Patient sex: M
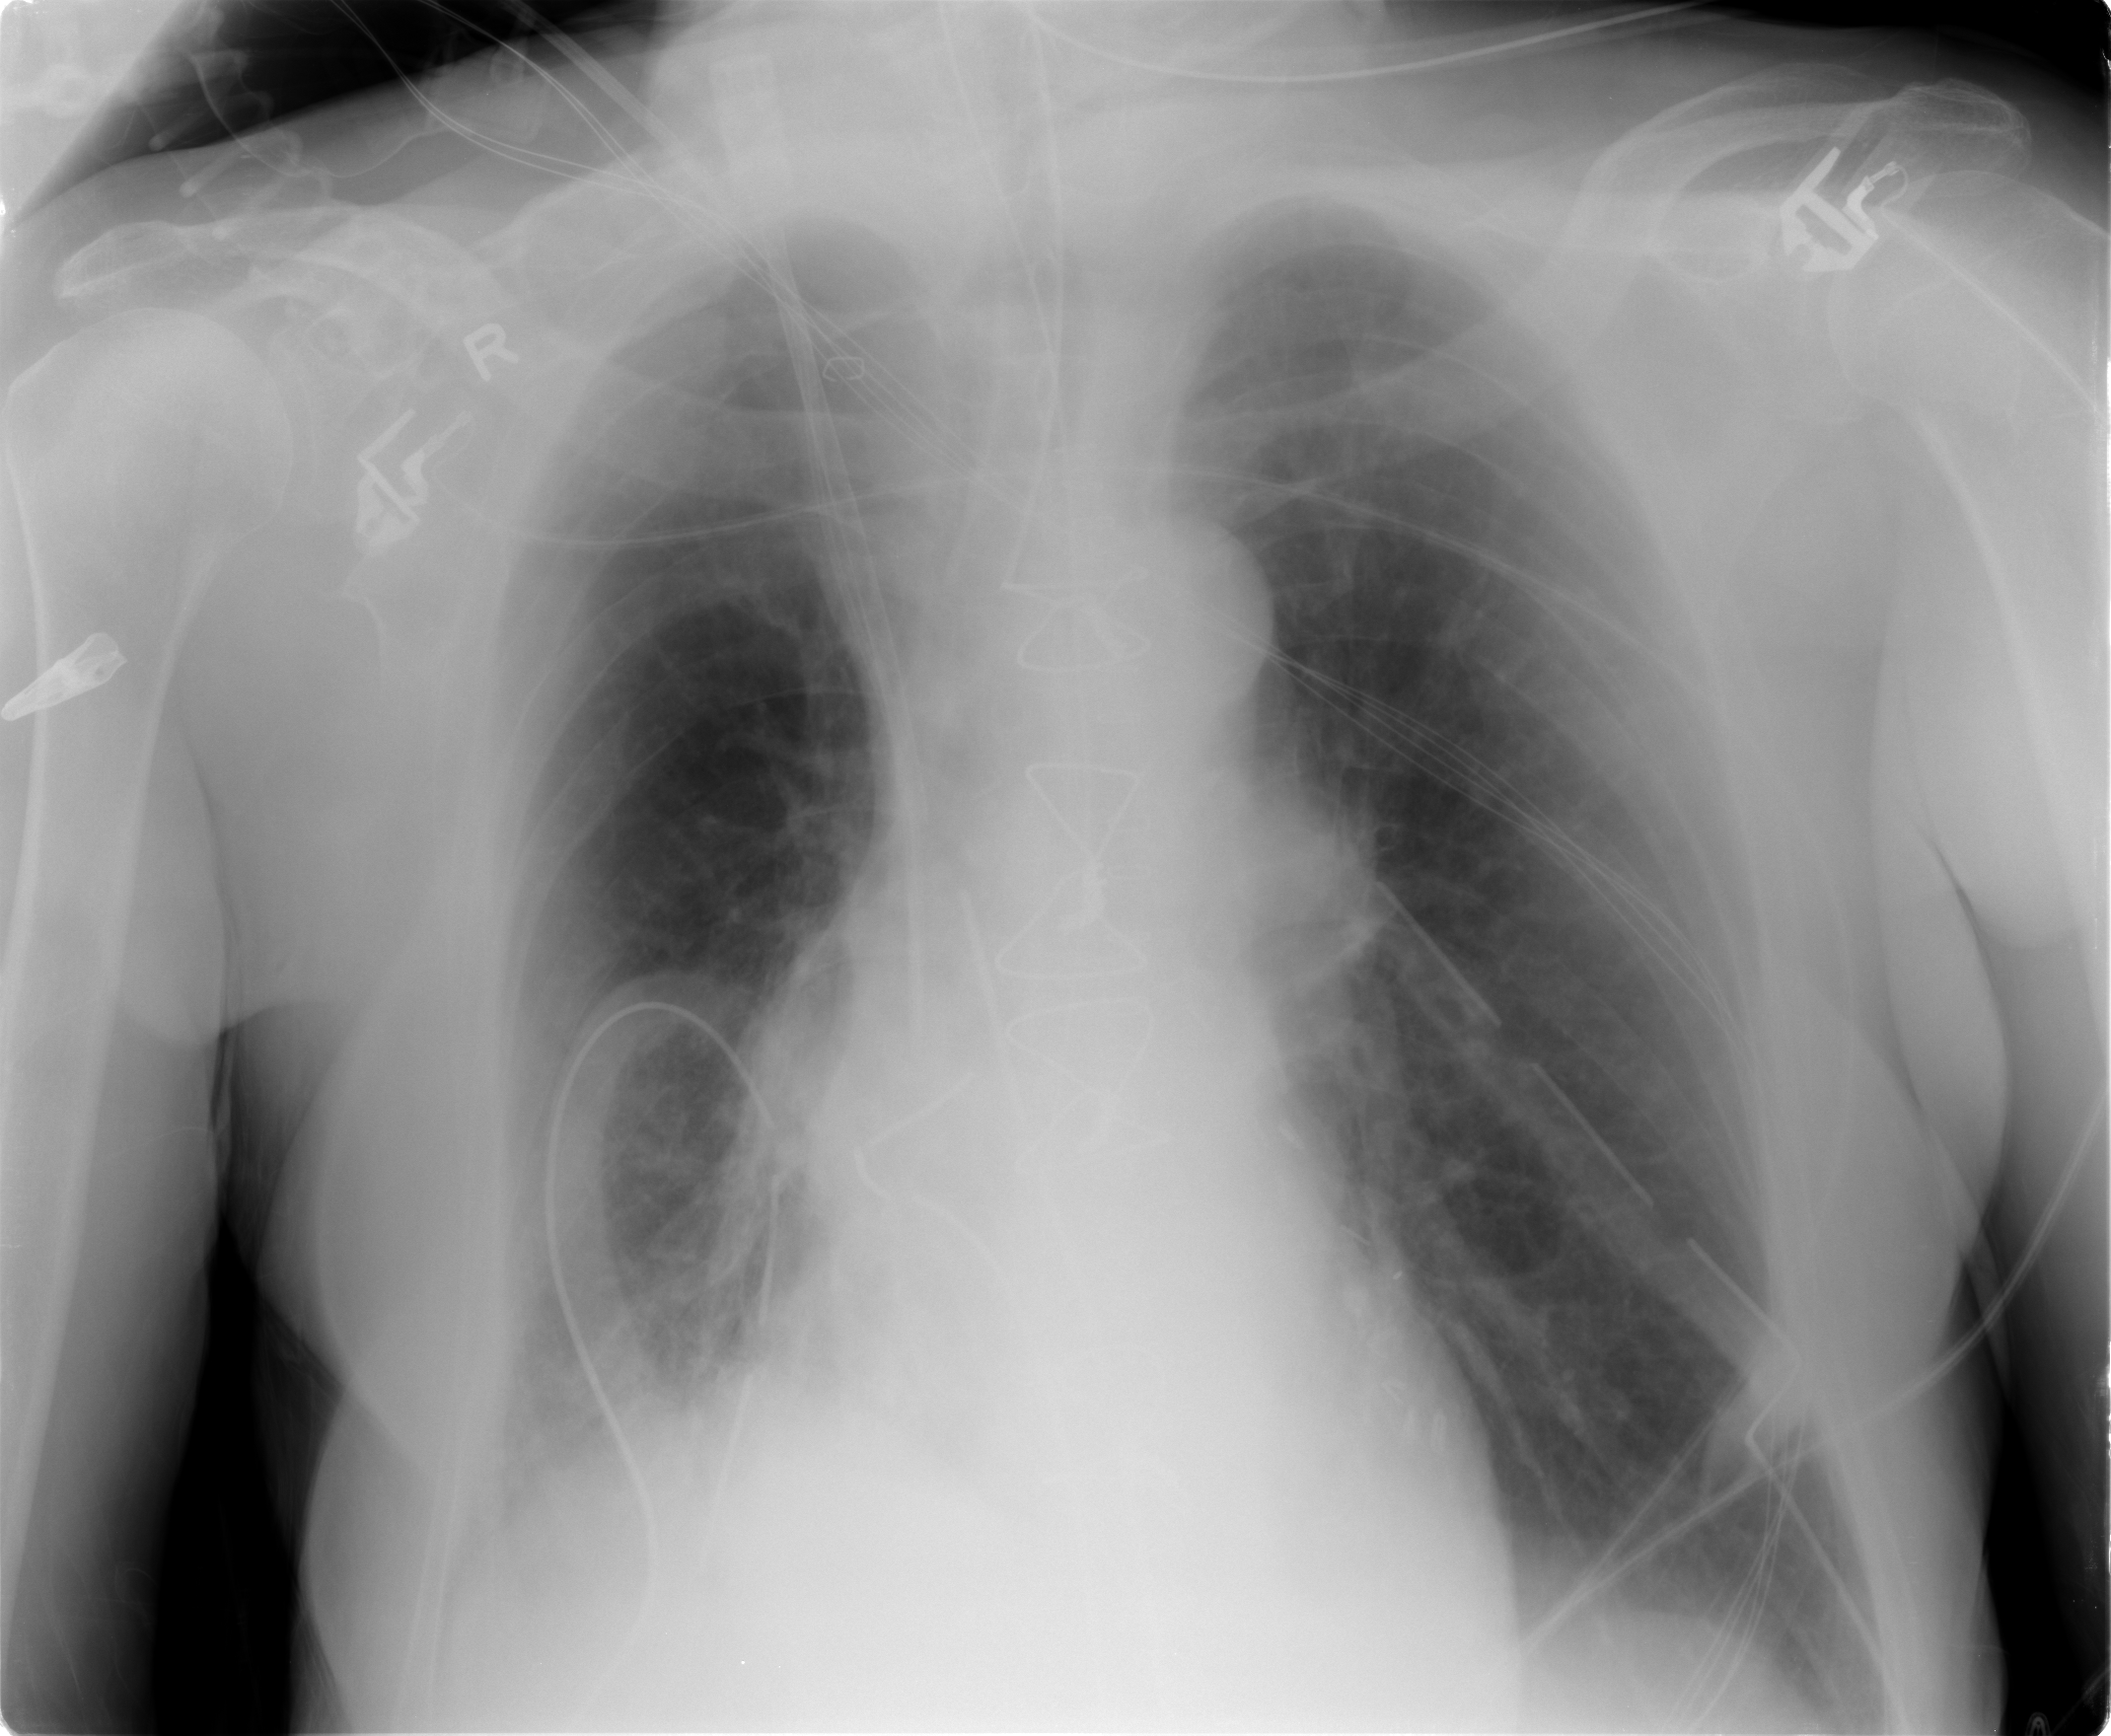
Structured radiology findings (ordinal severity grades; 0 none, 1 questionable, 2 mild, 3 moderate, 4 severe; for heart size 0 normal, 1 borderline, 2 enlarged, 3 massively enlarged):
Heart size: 0
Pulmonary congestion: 0
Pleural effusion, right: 1
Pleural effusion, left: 0
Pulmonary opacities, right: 0
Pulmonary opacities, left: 0
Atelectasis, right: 2
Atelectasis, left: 0